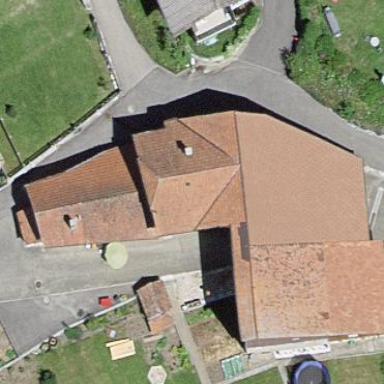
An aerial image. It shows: Farm building.